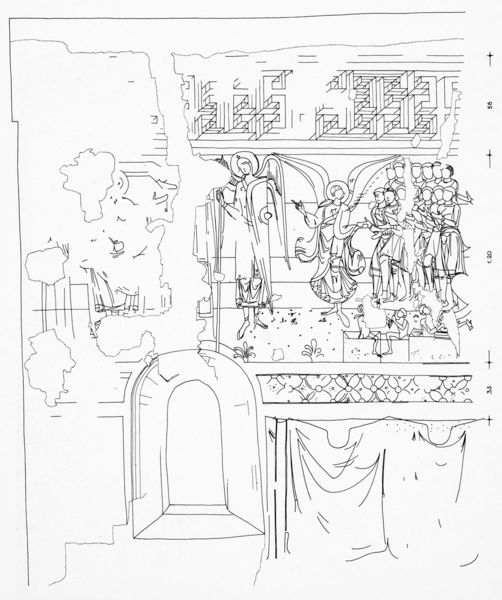
Titel: St. Michaelskirche zu Burgfelden
Standort: Albstadt (EU - D - BW)
Schlagwörter: flügel, himmel, weiß, bäume, menschen, fenster, schwarz, skizze, tür, zeichnung, blüten, haus, tuch, muster, tücher, engel, umrisse, formen, figuren, bordüre, striche, tor, umriss, kohle, bleistift, entwurf, heiligenschein, segnen, chor, heilige, jünger, erzengel, petrus, labyrinth, mäander, skiyye